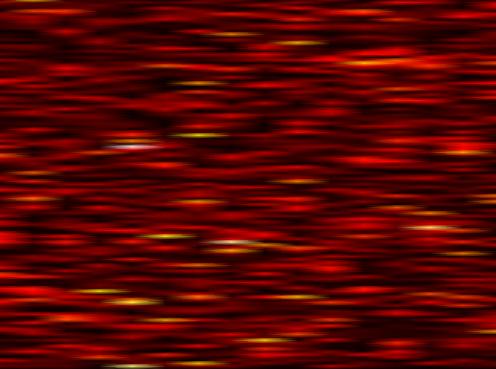
Label: FBMC